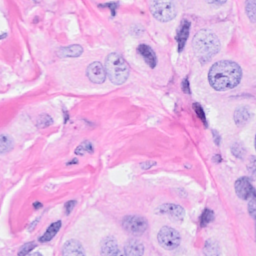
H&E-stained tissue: Breast